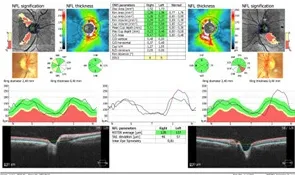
OCT of optic nerve head.
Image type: ophthalmic_imaging (oct)